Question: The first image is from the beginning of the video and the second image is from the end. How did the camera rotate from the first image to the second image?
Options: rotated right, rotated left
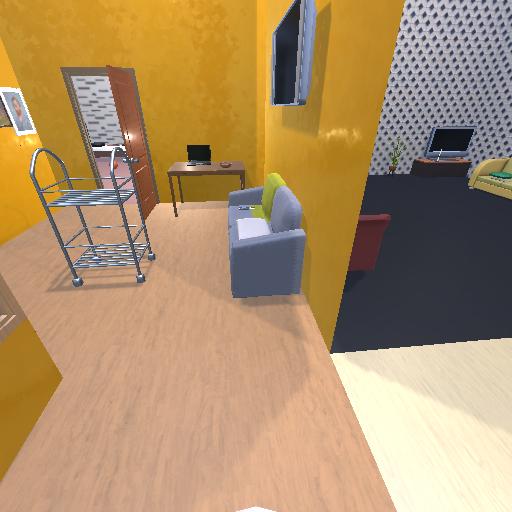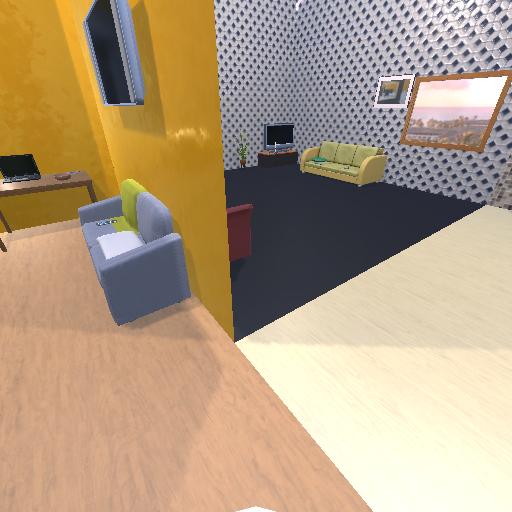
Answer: rotated right